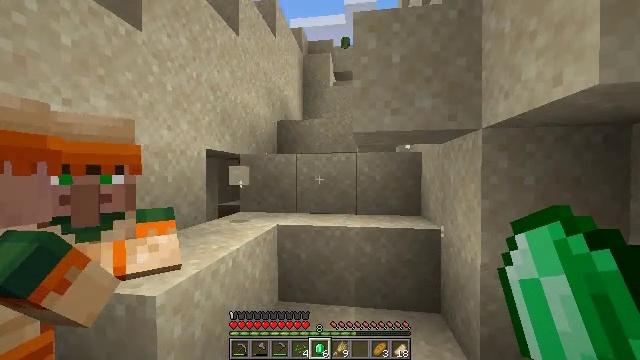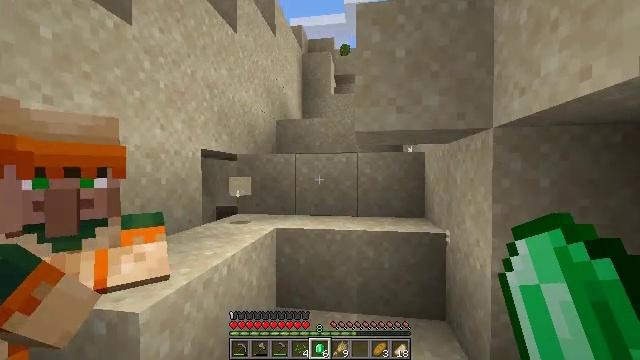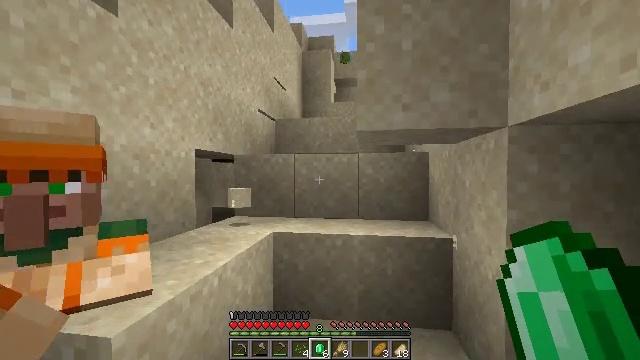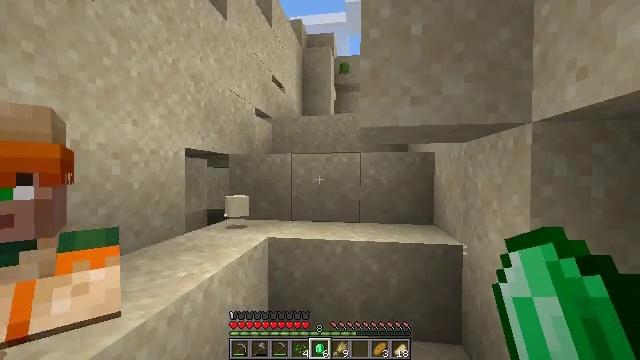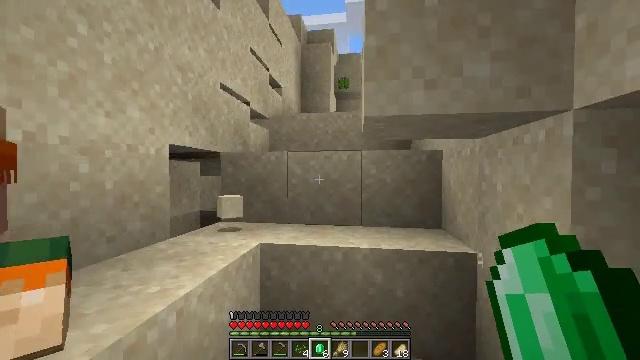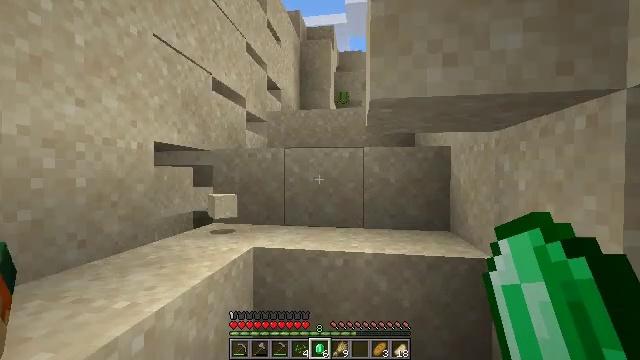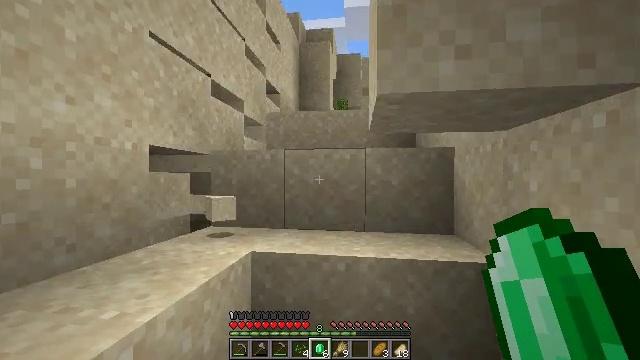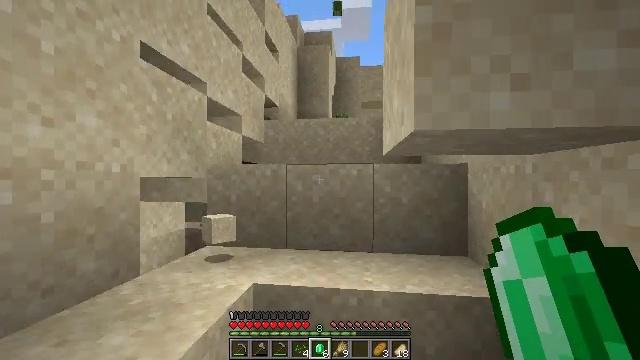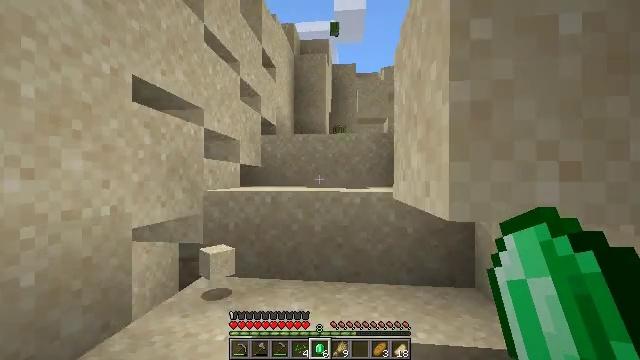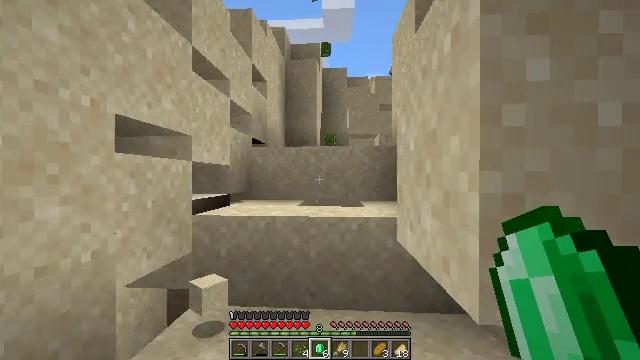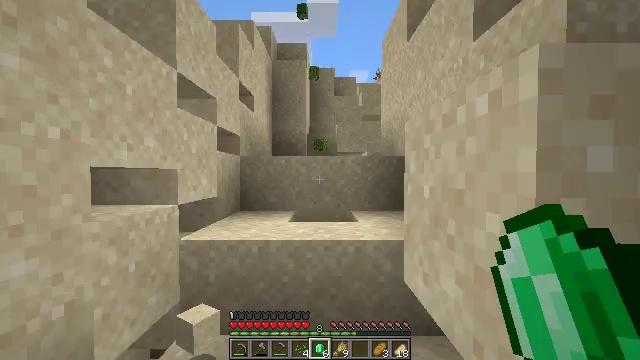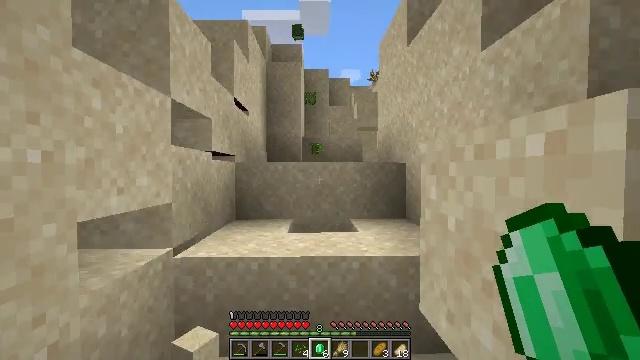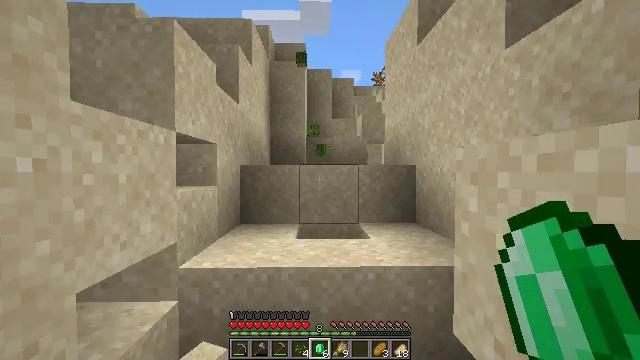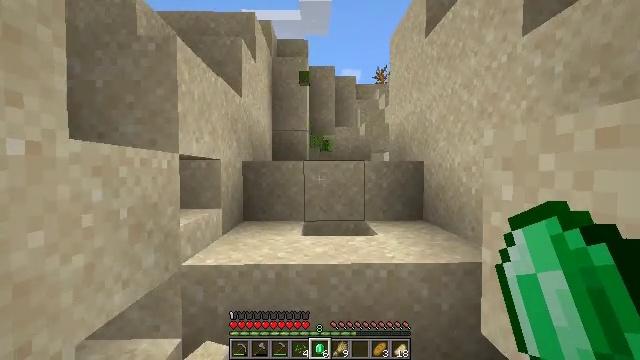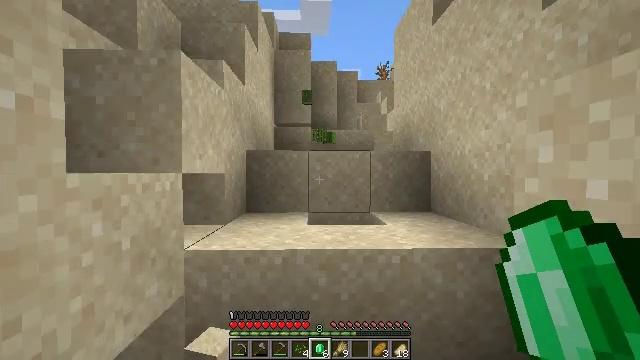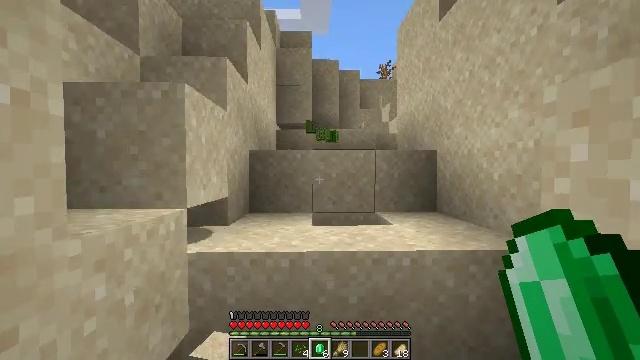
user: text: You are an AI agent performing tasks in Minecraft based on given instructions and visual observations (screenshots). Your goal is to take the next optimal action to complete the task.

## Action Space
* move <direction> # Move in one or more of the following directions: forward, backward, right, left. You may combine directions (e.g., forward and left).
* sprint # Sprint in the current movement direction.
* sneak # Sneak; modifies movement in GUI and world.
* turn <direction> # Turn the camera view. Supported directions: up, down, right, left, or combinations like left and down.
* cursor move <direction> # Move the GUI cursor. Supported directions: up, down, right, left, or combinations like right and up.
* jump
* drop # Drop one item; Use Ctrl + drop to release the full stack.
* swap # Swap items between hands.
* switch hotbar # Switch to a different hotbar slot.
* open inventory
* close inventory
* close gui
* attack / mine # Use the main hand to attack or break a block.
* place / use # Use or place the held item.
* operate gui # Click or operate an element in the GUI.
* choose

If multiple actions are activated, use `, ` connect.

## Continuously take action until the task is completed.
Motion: motion action
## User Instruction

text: Drop an emerald.
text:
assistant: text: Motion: move forward
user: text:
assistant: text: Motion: move forward
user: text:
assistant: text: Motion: move forward
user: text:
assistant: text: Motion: move forward
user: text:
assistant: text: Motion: move forward
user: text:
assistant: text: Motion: move forward and move left
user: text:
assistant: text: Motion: move forward and move left, jump
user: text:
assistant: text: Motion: move forward and move left, turn right, jump
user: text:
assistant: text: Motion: move forward and move left, turn right, jump
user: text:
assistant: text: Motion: move forward and move left, turn right and down, jump
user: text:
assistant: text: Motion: move forward, turn right
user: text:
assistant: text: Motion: no_op
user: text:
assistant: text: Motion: no_op
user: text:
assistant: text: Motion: no_op
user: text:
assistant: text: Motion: no_op
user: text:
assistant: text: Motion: move right
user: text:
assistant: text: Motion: move right, turn left
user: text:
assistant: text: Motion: move right, turn left
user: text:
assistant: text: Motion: no_op
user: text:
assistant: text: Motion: no_op
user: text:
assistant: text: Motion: no_op
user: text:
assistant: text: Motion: no_op
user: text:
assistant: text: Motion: no_op
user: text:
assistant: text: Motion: no_op
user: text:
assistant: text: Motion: no_op
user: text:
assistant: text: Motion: no_op
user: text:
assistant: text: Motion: turn right
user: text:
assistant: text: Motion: no_op
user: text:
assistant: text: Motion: move forward
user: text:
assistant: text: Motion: move forward, sprint, jump